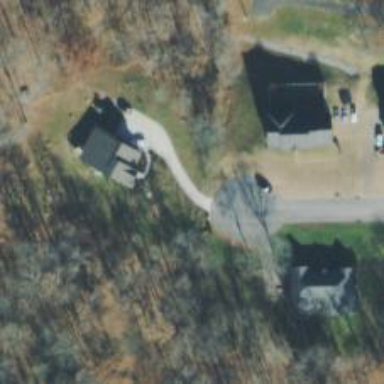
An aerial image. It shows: Driveway leading to service road.